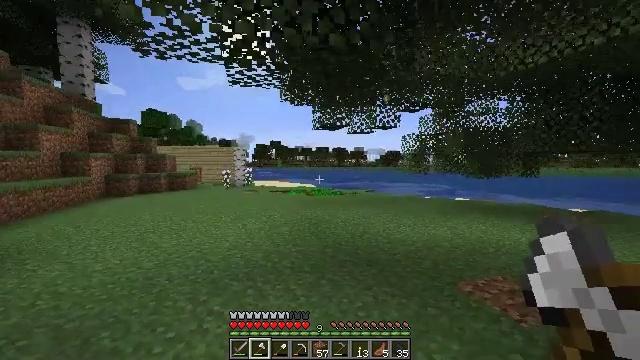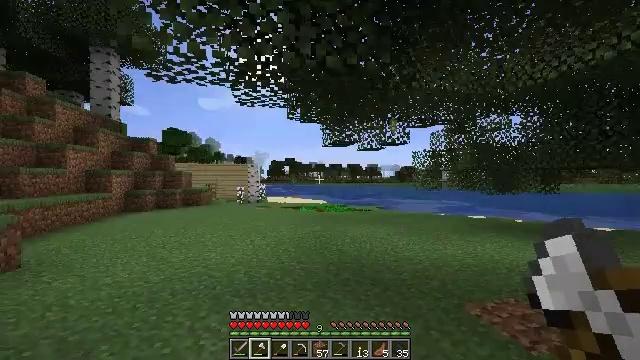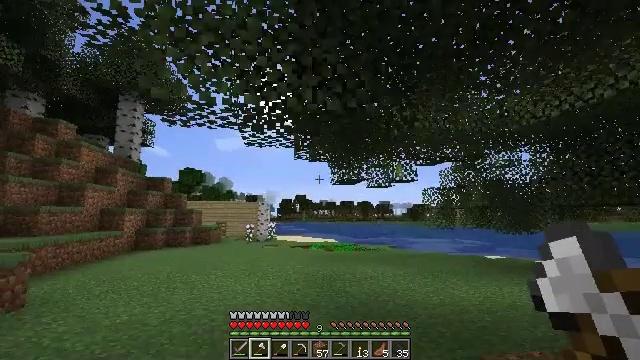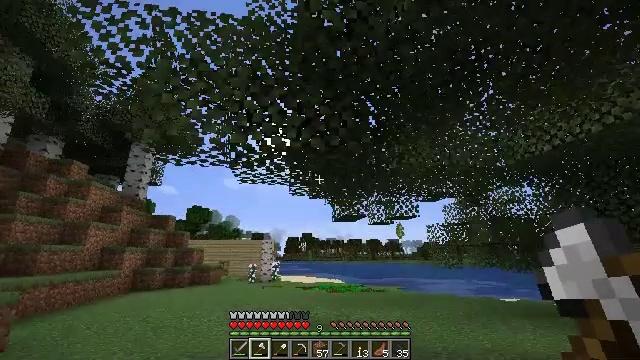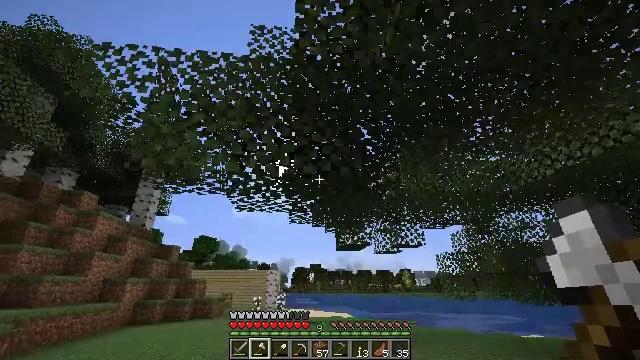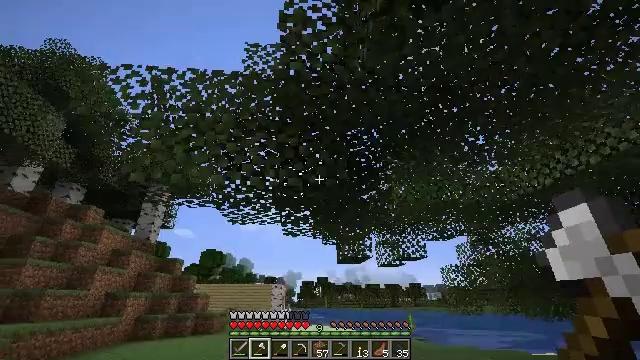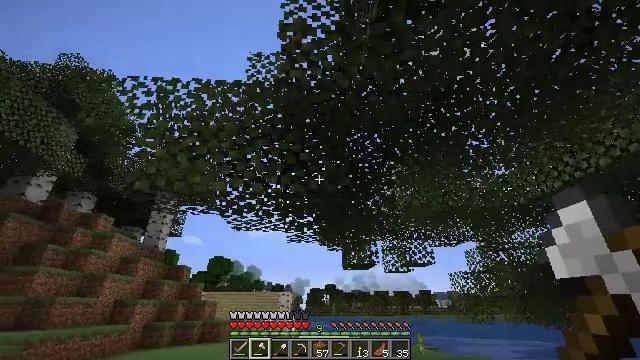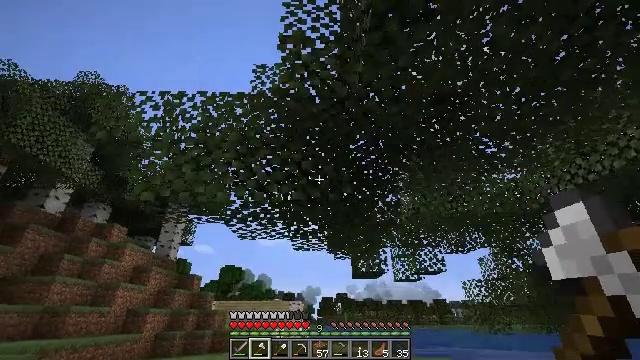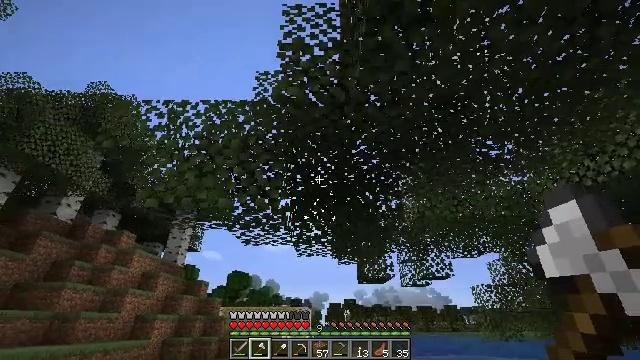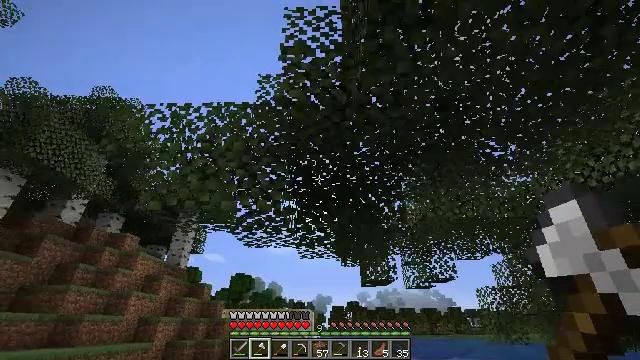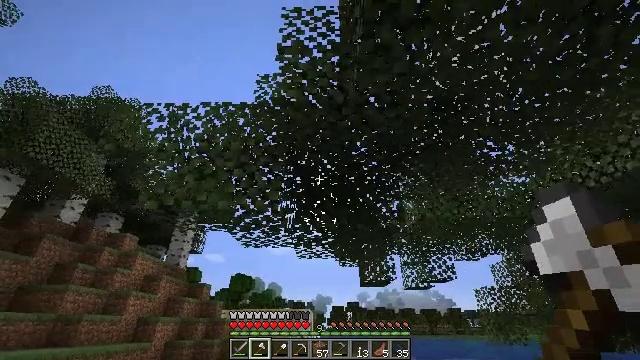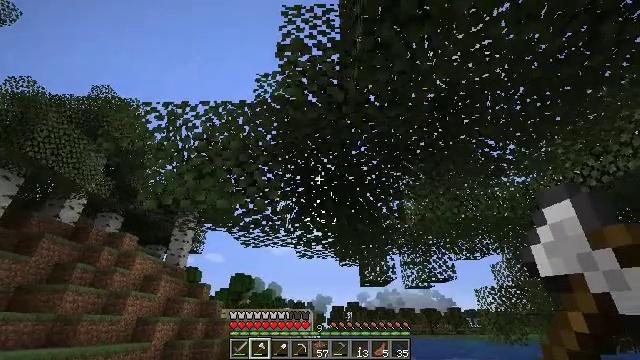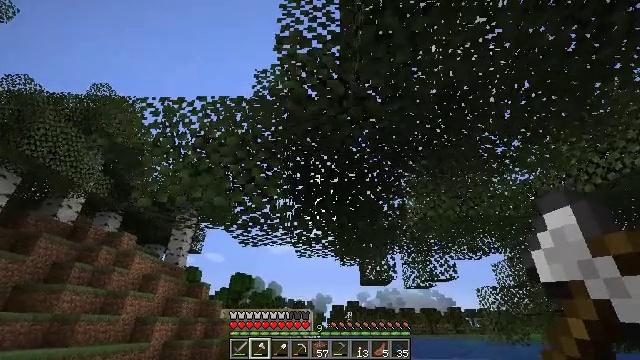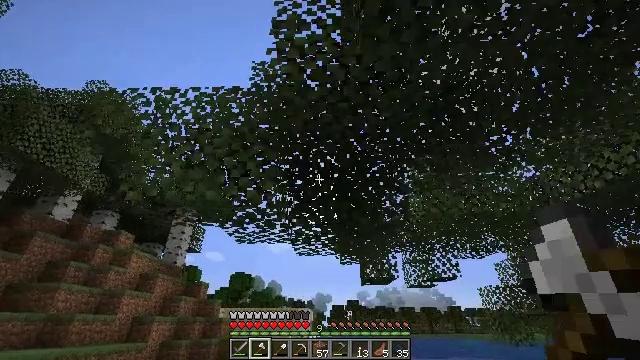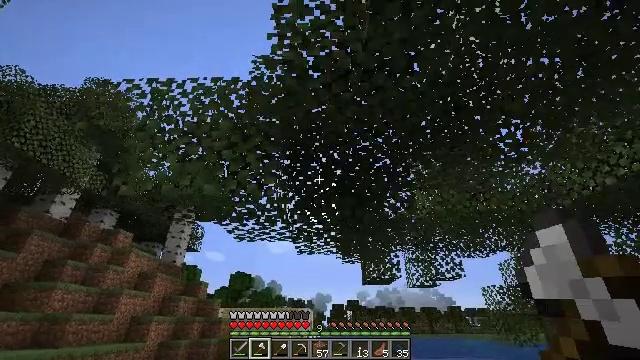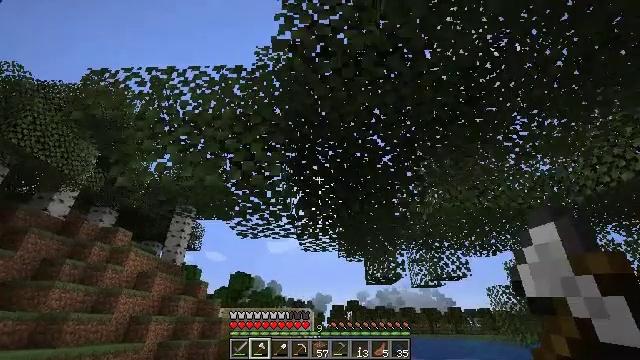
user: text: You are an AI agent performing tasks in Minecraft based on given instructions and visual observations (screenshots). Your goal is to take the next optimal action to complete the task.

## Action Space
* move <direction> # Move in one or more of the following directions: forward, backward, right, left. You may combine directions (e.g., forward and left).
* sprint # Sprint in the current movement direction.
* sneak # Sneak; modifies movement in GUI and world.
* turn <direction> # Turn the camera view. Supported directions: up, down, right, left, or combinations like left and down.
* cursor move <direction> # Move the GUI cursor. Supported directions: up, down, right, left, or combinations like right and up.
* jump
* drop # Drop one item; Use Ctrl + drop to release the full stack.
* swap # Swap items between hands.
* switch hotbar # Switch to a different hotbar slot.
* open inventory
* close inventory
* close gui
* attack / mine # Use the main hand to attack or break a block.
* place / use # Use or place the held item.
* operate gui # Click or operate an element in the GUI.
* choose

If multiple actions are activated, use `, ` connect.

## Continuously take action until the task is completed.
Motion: motion action
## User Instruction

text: Harvest birch leaves for decorations.
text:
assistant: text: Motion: move right, turn left and up
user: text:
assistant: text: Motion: move right, turn left and up
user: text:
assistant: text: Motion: move right, turn left and up
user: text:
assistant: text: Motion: move right, turn left and up
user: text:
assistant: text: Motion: move right, turn left and up
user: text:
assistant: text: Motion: turn left and up
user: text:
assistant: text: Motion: turn left and up
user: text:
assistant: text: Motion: turn left and up
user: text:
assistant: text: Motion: no_op
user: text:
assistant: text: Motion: no_op
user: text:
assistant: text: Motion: move forward
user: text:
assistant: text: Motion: move forward
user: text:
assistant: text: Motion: move forward
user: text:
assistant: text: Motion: move forward and move left
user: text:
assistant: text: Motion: move forward and move left
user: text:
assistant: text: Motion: move forward and move left
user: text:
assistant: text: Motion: move left, turn right and up
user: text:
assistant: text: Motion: turn right and up
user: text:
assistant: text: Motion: no_op
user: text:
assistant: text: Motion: no_op
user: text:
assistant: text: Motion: no_op
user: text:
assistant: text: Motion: no_op
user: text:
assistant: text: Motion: no_op
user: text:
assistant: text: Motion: no_op
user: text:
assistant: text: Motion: no_op
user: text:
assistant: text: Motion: turn right and up
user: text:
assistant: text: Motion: no_op
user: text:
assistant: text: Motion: no_op
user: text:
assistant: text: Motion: no_op
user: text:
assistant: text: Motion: no_op